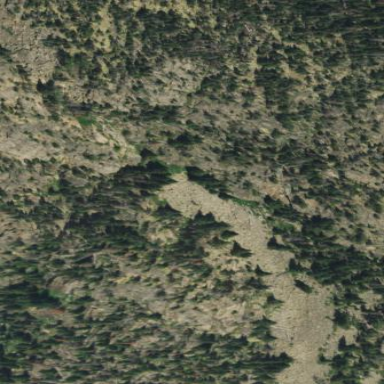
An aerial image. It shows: Landscape dominated by bare rock.